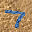
Label: 7